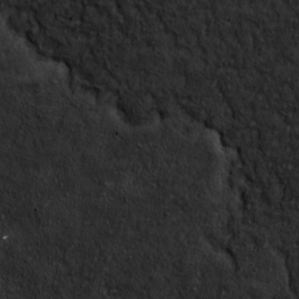
Label: non_frost